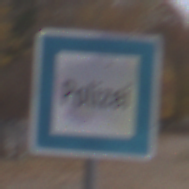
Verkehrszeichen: Polizei
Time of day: MorningAfternoon
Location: Outdoor (Nature)
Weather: Overcast
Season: NotSpecified
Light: Natural